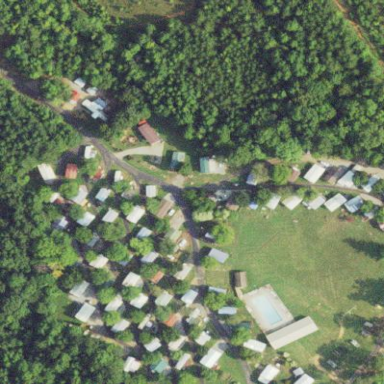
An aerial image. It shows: Campsite suitable for caravans. The site allows for permanent camping and has static caravans available.